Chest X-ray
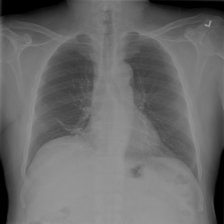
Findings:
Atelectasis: negative
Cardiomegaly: negative
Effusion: negative
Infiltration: negative
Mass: negative
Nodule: negative
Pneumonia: negative
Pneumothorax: negative
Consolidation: negative
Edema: negative
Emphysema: negative
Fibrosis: positive
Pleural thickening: negative
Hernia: negative